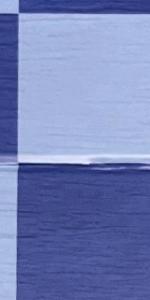
Label: Empty